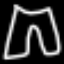
Label: pants